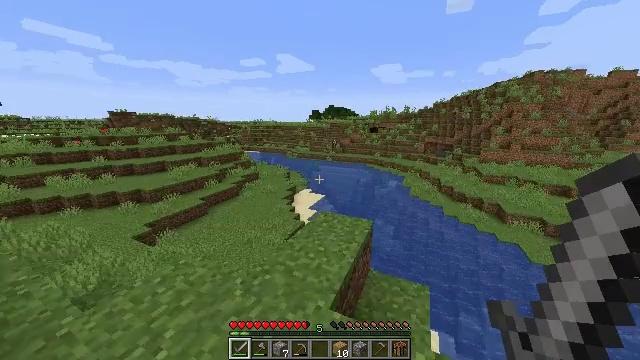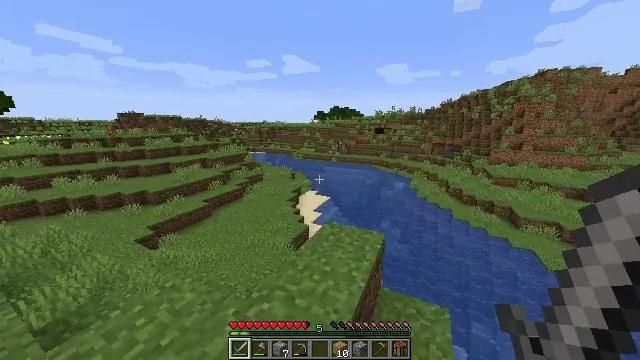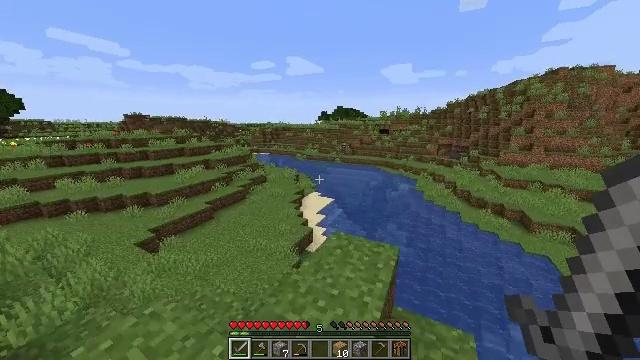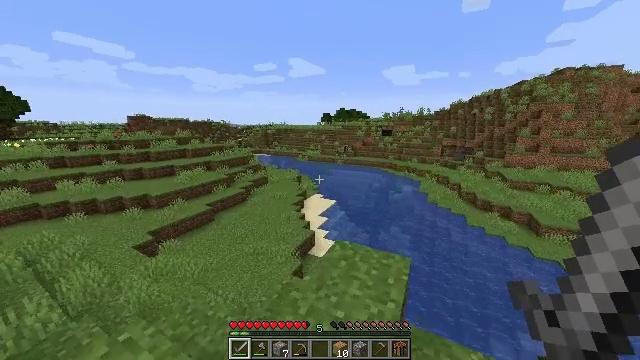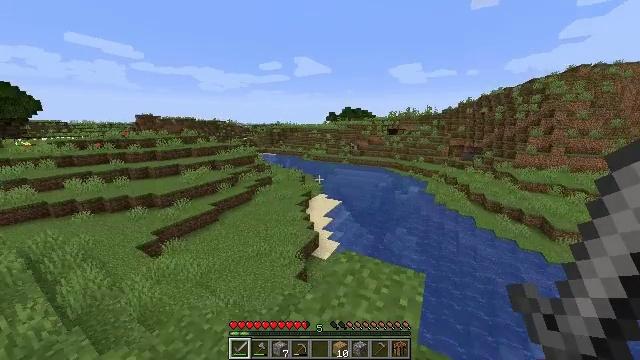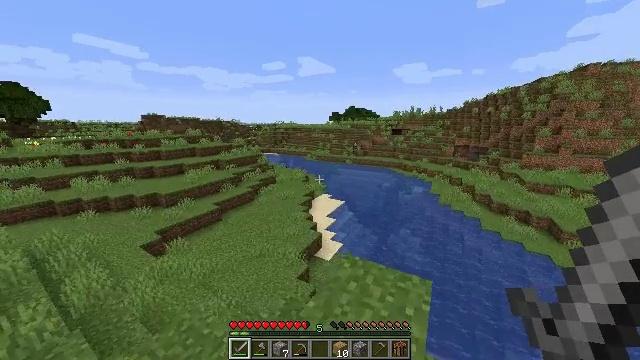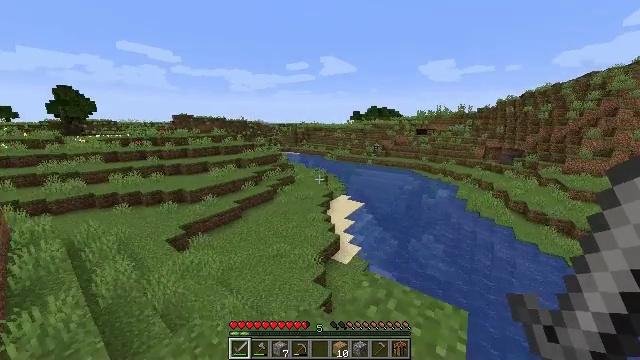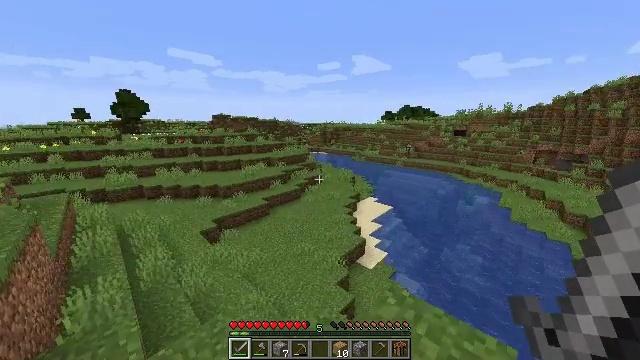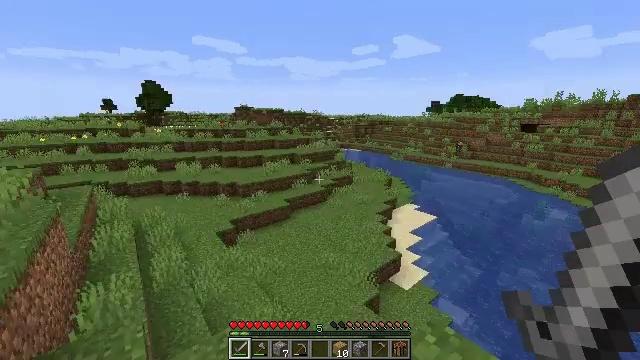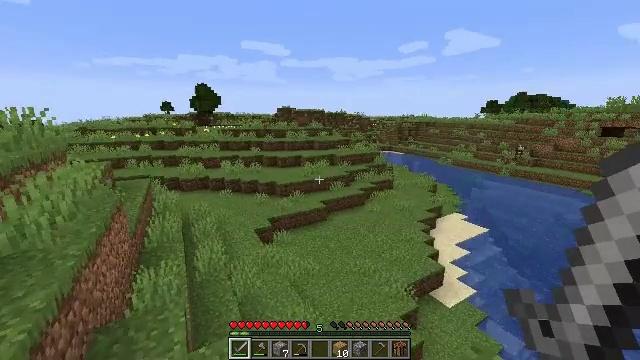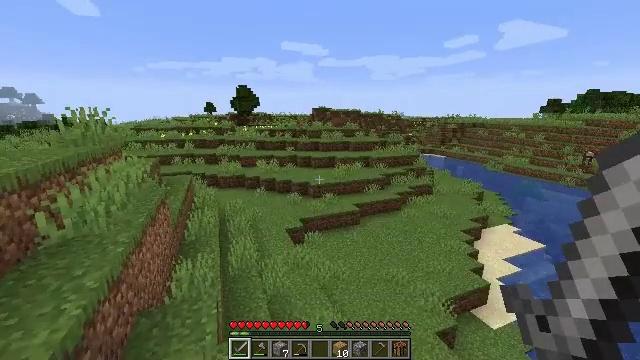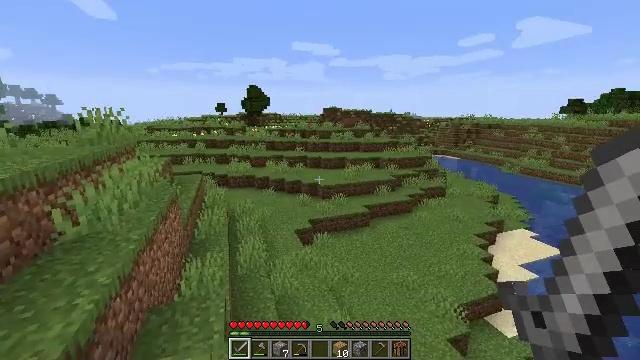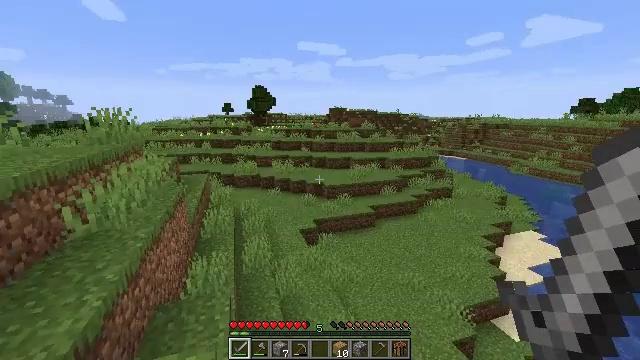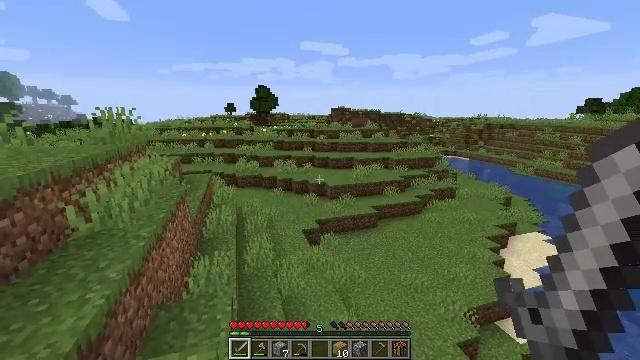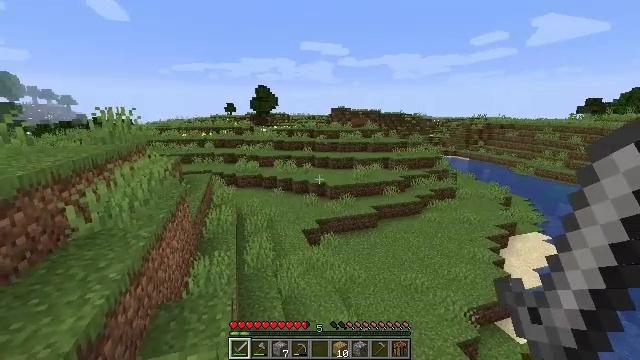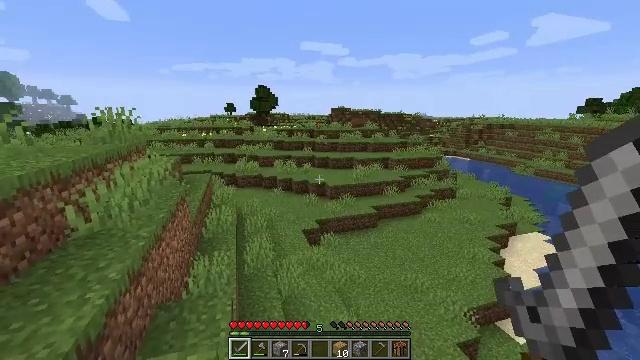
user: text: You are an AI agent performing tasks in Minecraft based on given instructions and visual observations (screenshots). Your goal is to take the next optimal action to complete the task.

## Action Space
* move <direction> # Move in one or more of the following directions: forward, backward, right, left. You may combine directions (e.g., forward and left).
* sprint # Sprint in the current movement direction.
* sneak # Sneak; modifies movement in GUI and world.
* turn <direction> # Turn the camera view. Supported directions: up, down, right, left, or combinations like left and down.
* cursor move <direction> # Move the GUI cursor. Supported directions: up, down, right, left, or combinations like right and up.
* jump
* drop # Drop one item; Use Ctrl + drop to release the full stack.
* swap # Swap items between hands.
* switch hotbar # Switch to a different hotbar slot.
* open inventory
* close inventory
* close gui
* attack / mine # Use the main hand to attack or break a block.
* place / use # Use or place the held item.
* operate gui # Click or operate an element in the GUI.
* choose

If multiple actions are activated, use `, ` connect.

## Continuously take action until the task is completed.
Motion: motion action
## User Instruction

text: Mine the sugar cane near rivers.
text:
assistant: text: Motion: move forward, sprint, turn left
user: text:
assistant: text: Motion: move forward, sprint, turn left
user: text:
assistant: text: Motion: move forward, sprint
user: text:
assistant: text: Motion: move forward, sprint, turn left
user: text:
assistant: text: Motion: move forward, sprint
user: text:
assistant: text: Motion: sprint, turn left
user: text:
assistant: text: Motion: sprint, turn left
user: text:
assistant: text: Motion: sprint, turn left
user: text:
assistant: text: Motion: turn left
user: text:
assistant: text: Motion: turn left
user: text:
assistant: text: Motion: turn left
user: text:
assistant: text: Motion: turn left
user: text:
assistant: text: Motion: no_op
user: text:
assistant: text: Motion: no_op
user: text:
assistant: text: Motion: no_op
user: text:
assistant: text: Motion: sprint
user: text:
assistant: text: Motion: sprint
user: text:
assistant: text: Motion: move forward, sprint
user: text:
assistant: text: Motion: move forward, sprint
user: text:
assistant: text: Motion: move forward, sprint
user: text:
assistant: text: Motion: move forward, sprint
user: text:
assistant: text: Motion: move forward, sprint
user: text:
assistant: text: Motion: move forward, sprint
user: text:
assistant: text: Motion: move forward, sprint
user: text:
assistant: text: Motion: move forward, sprint
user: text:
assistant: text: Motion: move forward, sprint
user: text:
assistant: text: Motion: move forward, sprint
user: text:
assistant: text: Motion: move forward, sprint
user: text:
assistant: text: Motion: move forward, sprint
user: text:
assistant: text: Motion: move forward, sprint